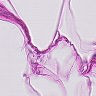
Metastatic tissue present: no